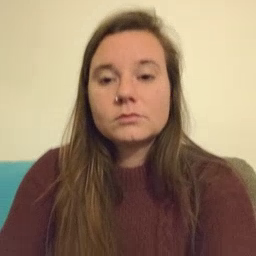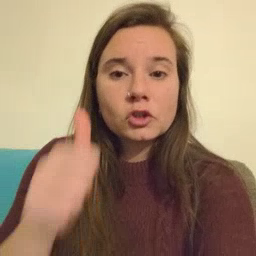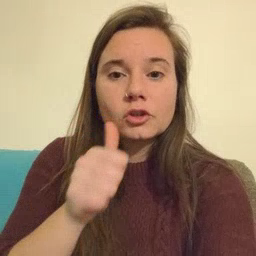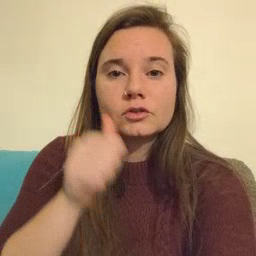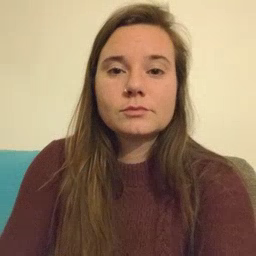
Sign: girl